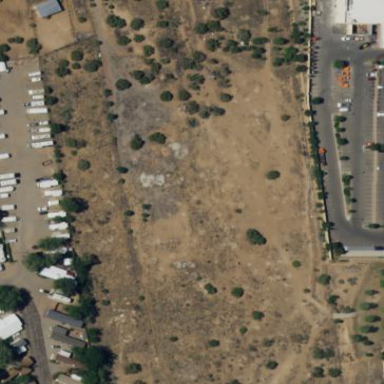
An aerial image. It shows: Brownfield site.